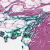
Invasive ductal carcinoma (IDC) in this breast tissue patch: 0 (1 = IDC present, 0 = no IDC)